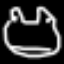
Label: frog